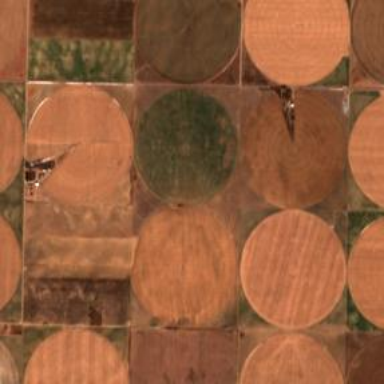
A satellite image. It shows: Farmland with pivot irrigation system.